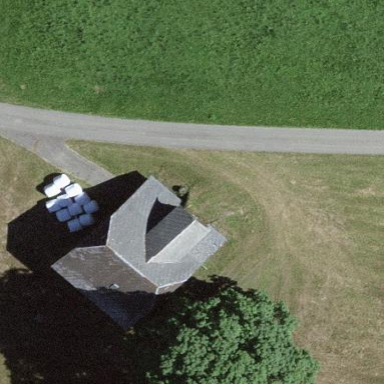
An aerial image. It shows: Barn.